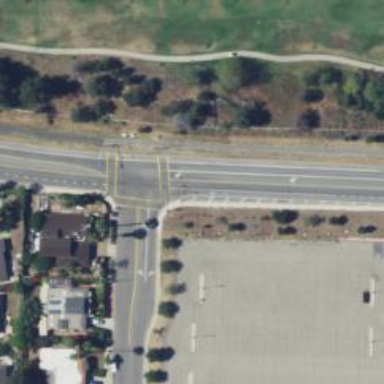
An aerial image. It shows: Marked road crossing.